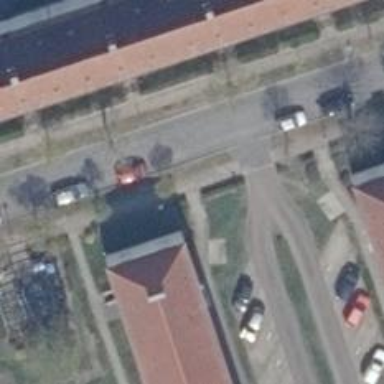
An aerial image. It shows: Footway along the road.